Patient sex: M
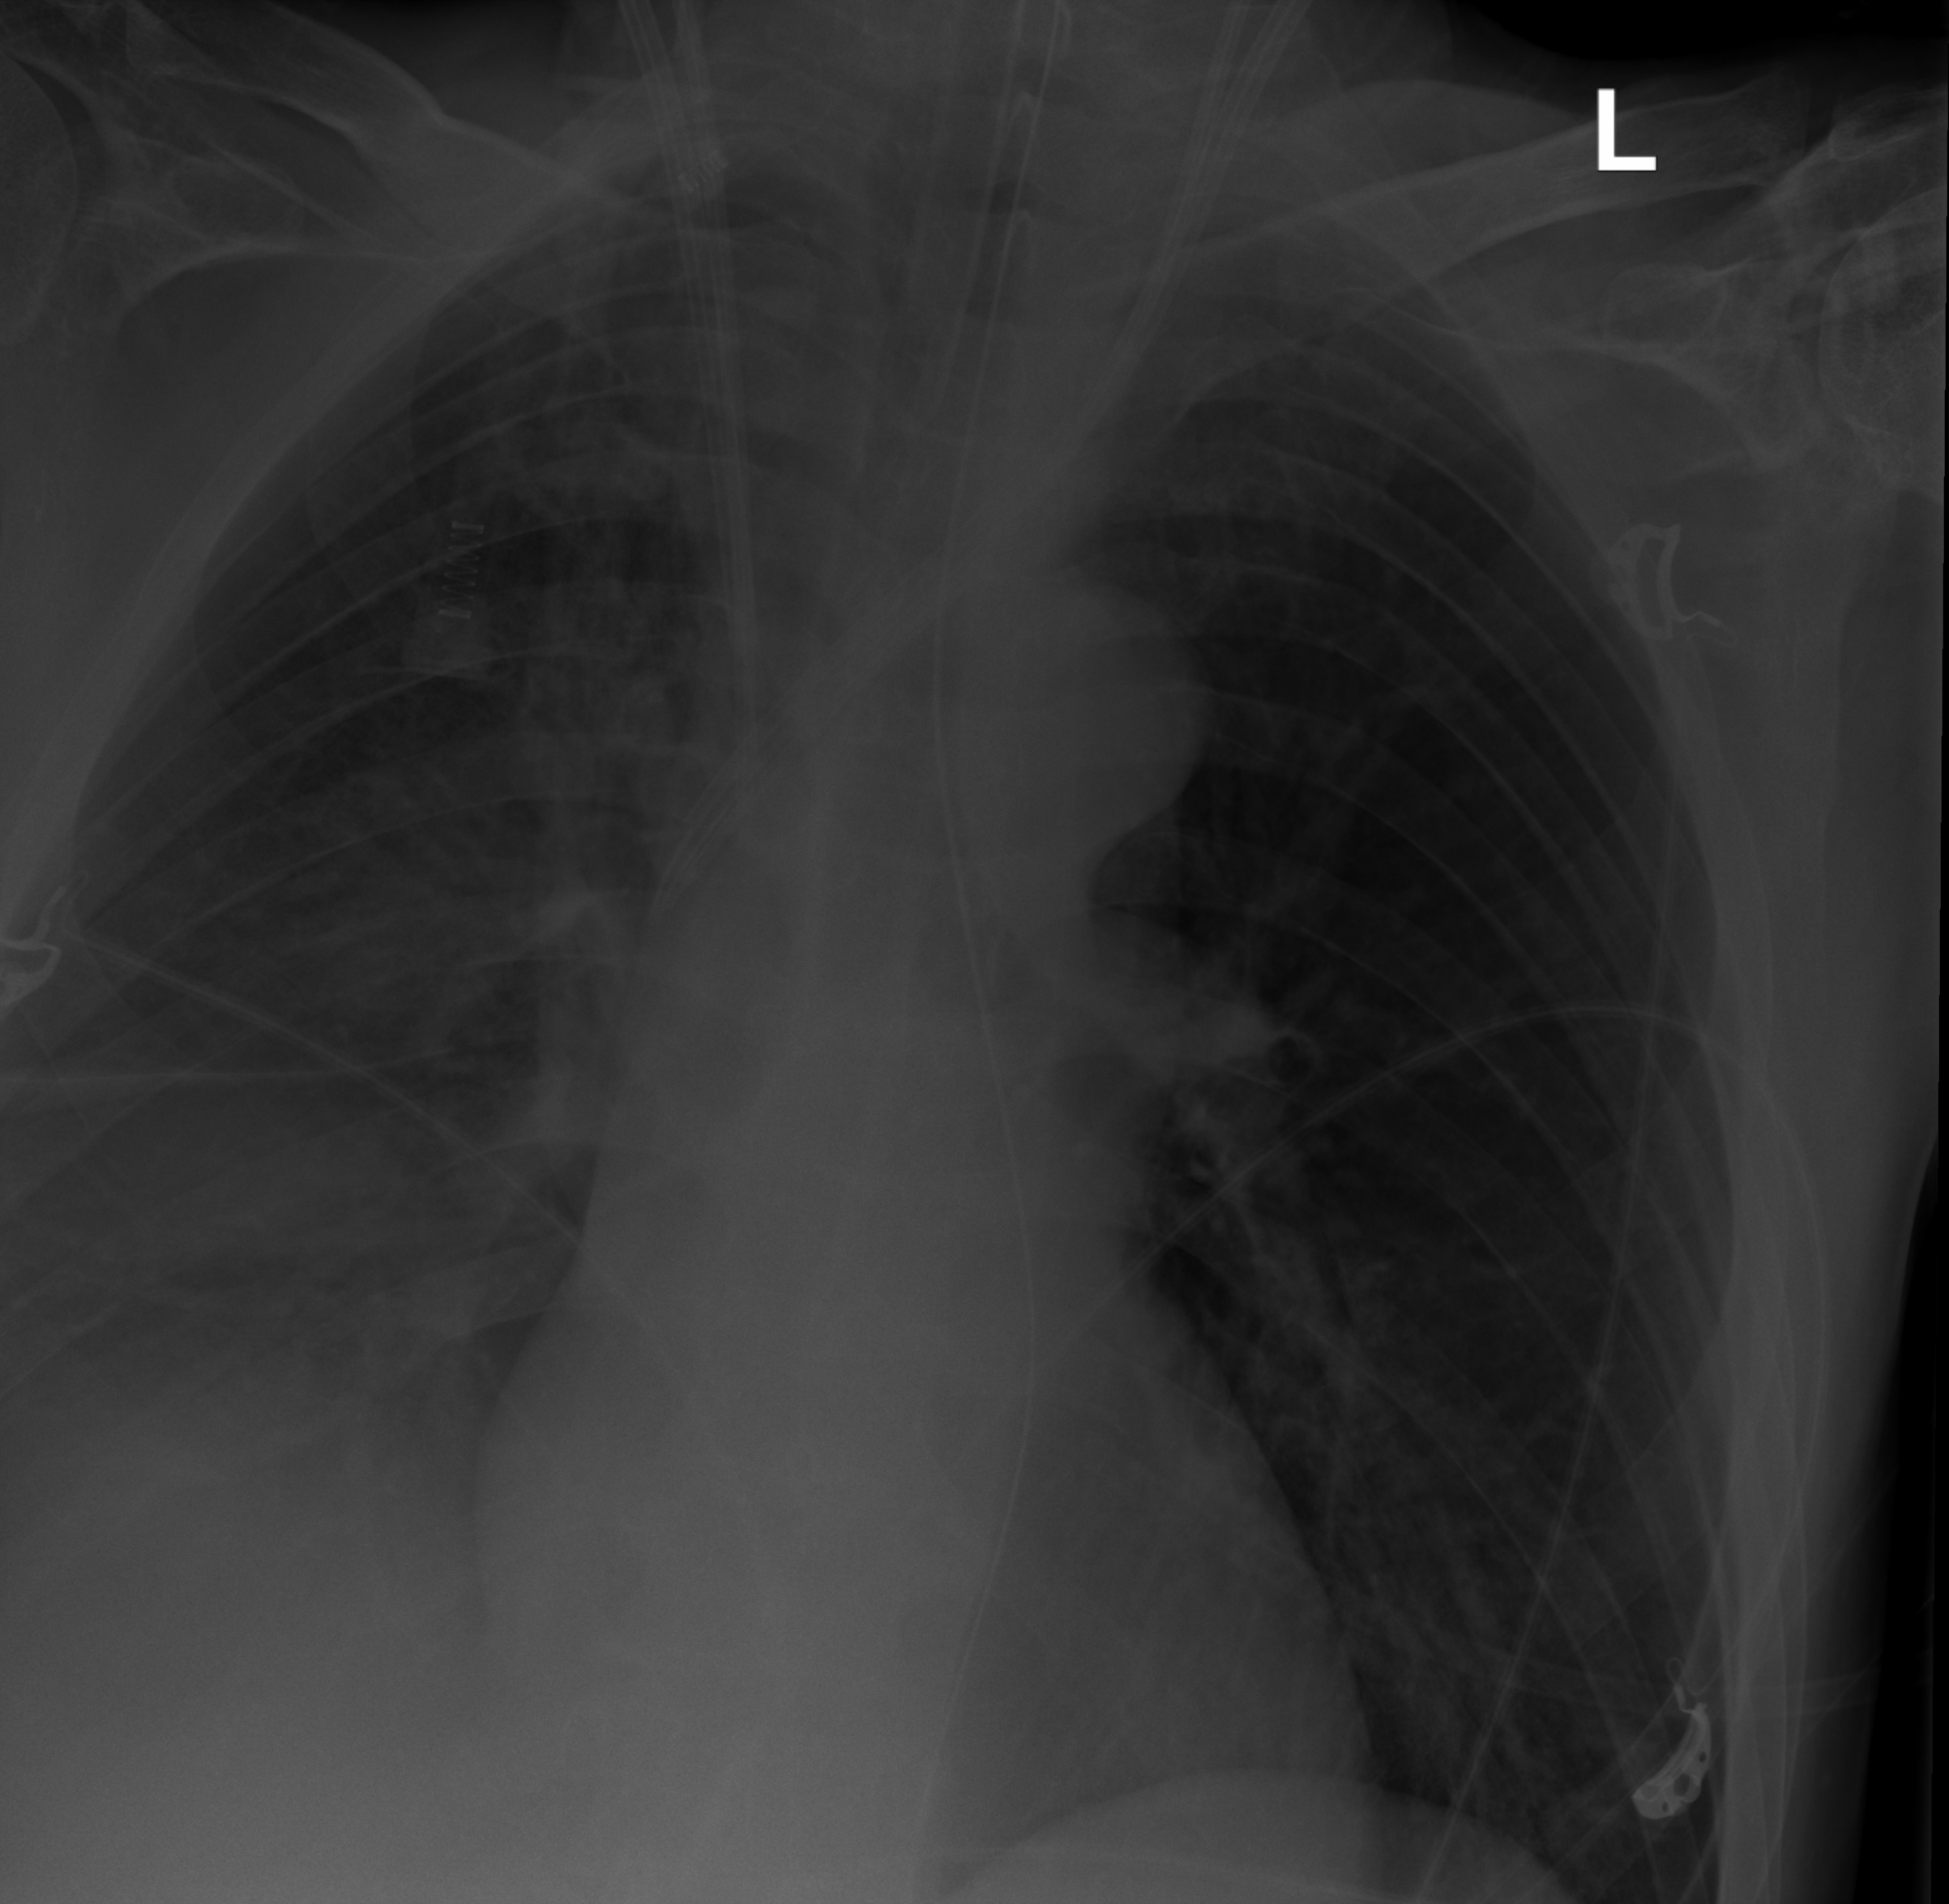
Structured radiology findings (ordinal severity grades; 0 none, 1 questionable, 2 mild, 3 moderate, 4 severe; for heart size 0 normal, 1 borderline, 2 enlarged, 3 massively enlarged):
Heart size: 0
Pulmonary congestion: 0
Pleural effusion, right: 3
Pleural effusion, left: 0
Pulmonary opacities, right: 3
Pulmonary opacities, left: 2
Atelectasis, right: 3
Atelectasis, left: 2